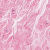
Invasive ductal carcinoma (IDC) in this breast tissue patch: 0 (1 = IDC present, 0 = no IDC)